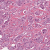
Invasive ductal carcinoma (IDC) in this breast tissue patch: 1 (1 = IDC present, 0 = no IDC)